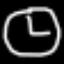
Label: clock